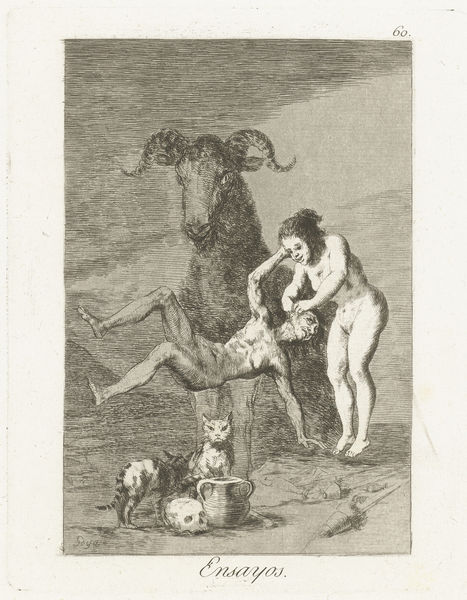
Titel: Beproevingen
Künstler: Francisco José de Goya y Lucientes
Standort: Amsterdam
Institution: Rijksmuseum
Schlagwörter: akt, himmel, kampf, mann, nackt, schatten, weiß, frau, grau, licht, tier, arm, schädel, tod, toter, henkel, krug, spanien, topf, schrift, goya, vanitas, katze, druck, radierung, schwert, totenkopf, sturz, speer, hörner, katzen, totenschädel, stier, hexe, widder, folter, nakct, folio, unterdrückung, 60, teufl, totenkiopf, ensayos